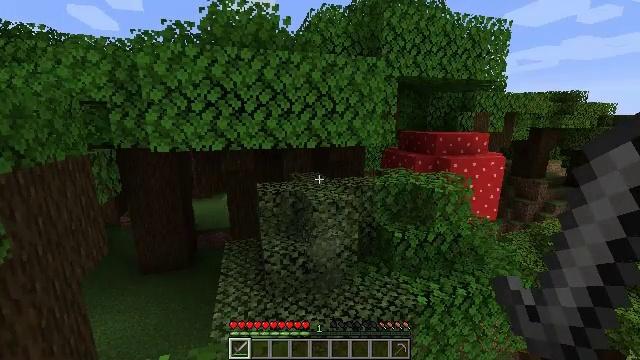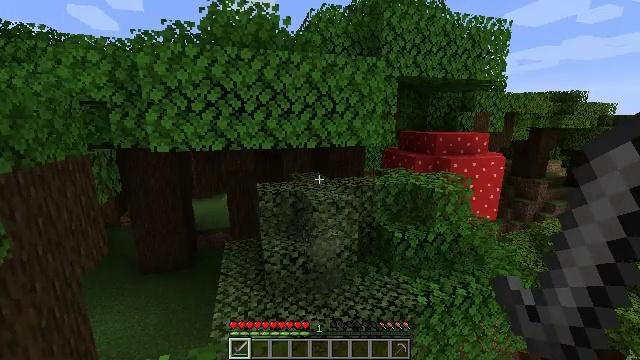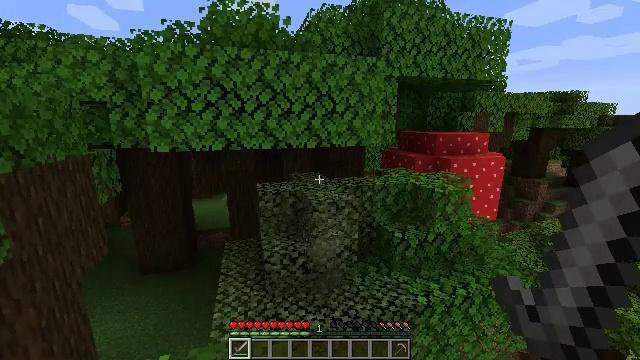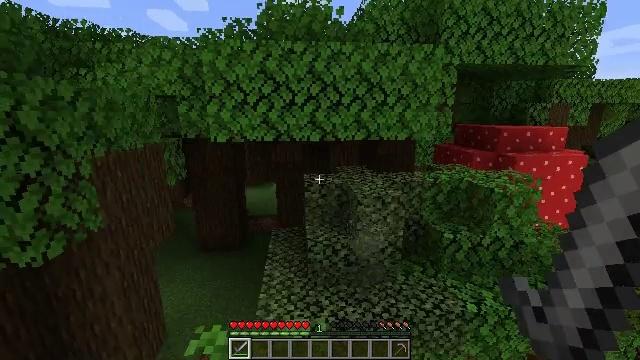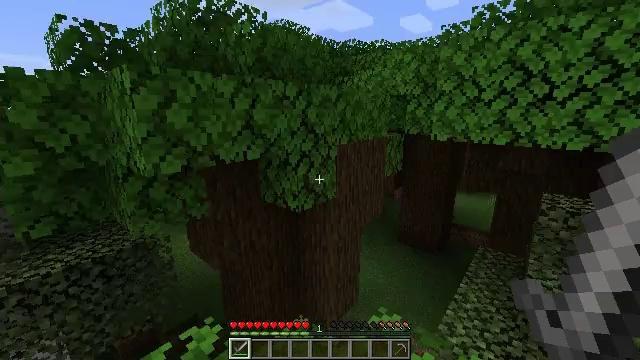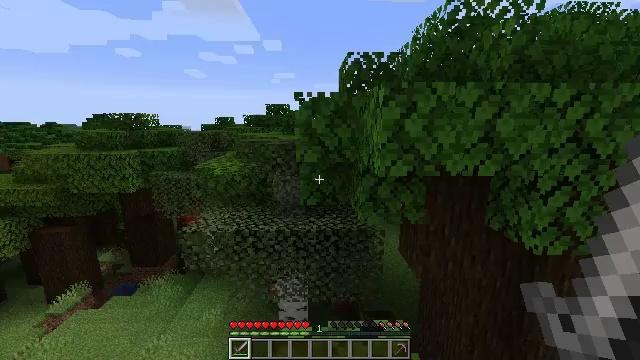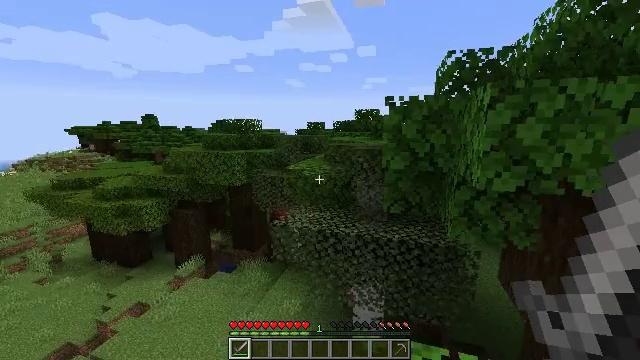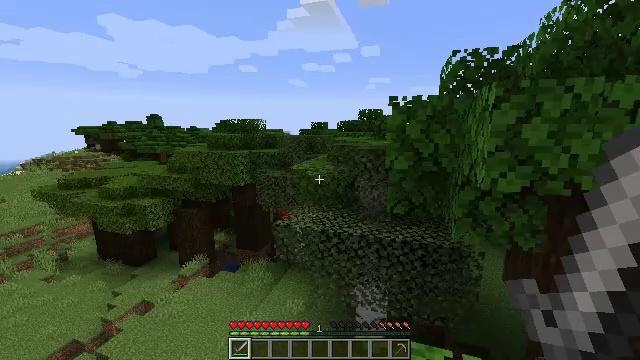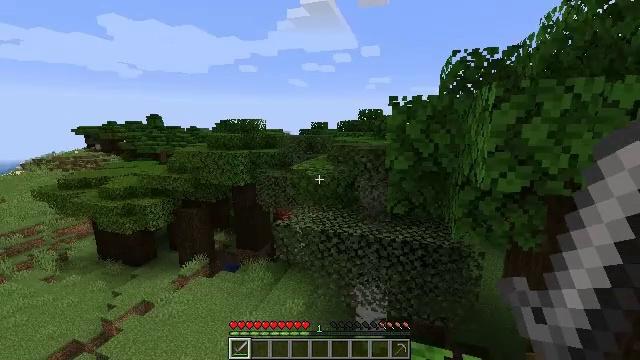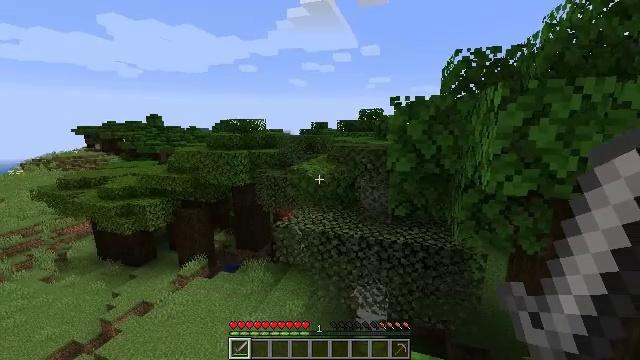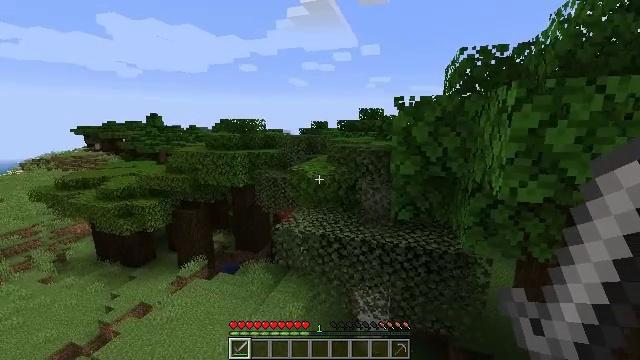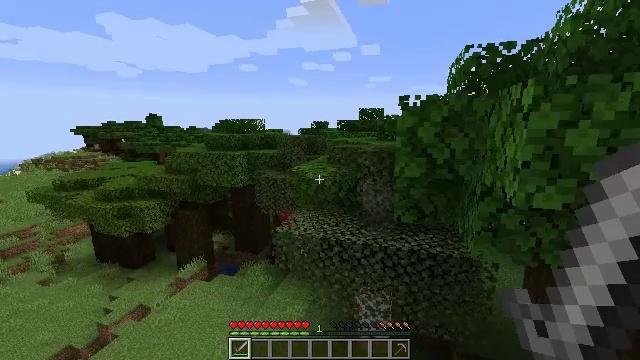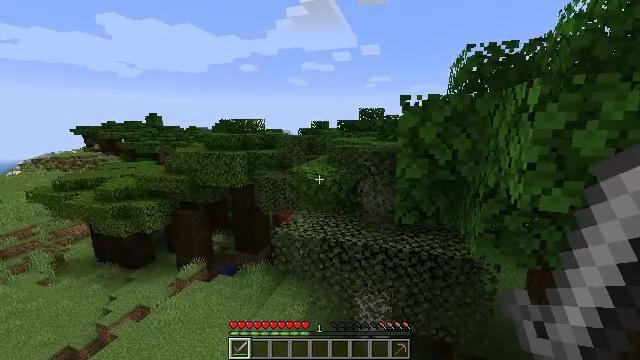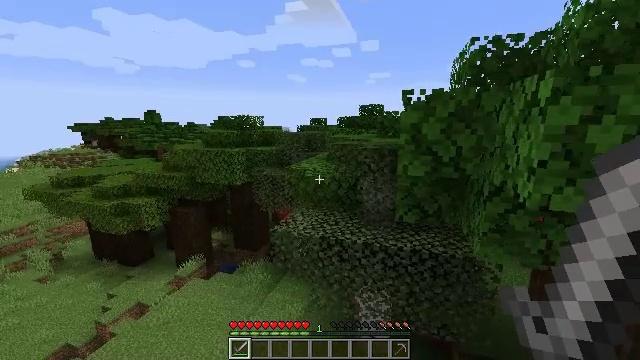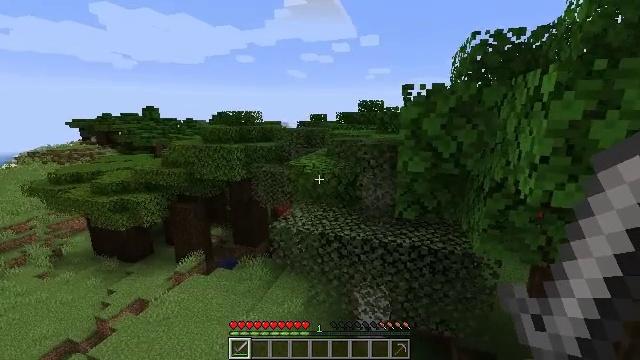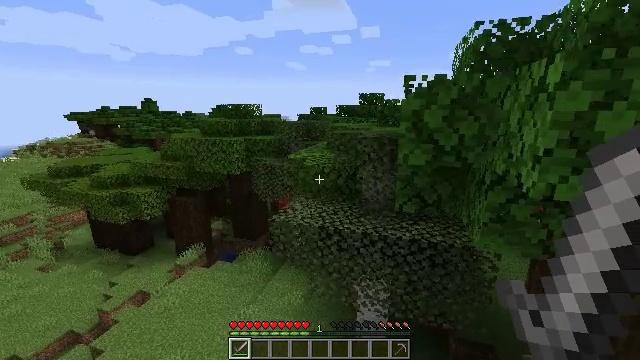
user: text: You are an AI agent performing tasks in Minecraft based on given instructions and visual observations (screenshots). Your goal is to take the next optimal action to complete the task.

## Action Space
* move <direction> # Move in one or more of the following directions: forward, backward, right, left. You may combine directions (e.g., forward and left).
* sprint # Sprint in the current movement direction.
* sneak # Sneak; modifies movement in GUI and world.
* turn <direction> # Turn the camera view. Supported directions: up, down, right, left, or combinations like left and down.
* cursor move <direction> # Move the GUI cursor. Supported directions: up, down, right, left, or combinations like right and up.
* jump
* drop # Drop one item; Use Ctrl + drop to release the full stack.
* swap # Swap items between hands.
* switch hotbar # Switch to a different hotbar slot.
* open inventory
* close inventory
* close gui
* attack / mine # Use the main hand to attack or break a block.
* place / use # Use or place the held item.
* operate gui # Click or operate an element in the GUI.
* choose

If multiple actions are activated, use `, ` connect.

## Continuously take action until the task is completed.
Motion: motion action
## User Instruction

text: Craft a cooked cod in the furnace.
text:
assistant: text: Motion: no_op
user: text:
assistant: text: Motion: no_op
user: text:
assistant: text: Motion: turn left and down
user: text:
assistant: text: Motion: turn left
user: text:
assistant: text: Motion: turn left and up
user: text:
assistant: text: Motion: turn left and up
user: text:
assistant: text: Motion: no_op
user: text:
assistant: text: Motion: no_op
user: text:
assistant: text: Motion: move forward
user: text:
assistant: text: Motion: move forward
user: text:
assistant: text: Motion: move forward
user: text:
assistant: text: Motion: no_op
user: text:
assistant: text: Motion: no_op
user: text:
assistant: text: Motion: no_op
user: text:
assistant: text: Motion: turn down
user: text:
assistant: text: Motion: turn left and down
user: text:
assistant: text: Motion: turn left and down
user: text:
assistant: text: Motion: turn left and down
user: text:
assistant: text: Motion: turn left and down
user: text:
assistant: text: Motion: no_op
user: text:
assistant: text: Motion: no_op
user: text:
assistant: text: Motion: no_op
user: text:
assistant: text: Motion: no_op
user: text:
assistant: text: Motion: turn right and up
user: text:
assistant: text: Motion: turn right and up
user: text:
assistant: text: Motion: turn right and up
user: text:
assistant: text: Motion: turn right and up
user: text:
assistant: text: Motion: turn right and up
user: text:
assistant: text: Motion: no_op
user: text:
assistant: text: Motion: no_op